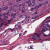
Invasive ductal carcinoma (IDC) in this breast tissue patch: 1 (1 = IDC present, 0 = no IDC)